Question: when I click on the "edit" tab of one of my forum nodes, I get a form displayed such as this:

When I select any option in the "Forums"-drop-down-menu (and thus choose a forum container) and click on "Submit", the forum node gets moved to the chosen forum container.
Now, what I need to do is to trigger all this programmatically from somewhere in my code. I have to move a lot of forum nodes to a lot of different forum containers, that's why I need to do this that way.
What I was thinking about how this could be done is this:
1. Load the form data of the "forum_node_form" so that the data of a specific forum node is included (the forum node I'd like to move to another forum container).
2. Change the parameter $form_state['values']['forum_tid'] to the tid of the forum container I'd like to move the forum node to.
3. Save the form data by using drupal_form_submit().
However, this proves to be harder than I expected. Can someone point out for me what's the right way to do this?
So far, I've logged the content of $form_state['values'] during a manual test using var_export($form_state['values'], true). I've then changed $form_state['values']['forum_tid'] to the tid of the forum container I'd like to move the forum to and then submitted the data using drupal_form_submit('forum_node_form', $form_state);
That led to the error message:
> Warning: call_user_func_array() expects parameter 1 to be a valid callback, function 'node_form' not found or invalid function name in drupal_retrieve_form() (line 795 of /"PATH"/includes/form.inc).
I've found some advice to use form_load_include() and therefore added this line:
'form_load_include($form_state, 'inc', 'node', 'node.pages');'
...which leads to some new errors:
> - -
Argument 3 of node_form() is the node object $node and I don't know how to solve this problem and I actually feel that this is not the right way to solve the whole issue.
Any help is greatly appreciated.
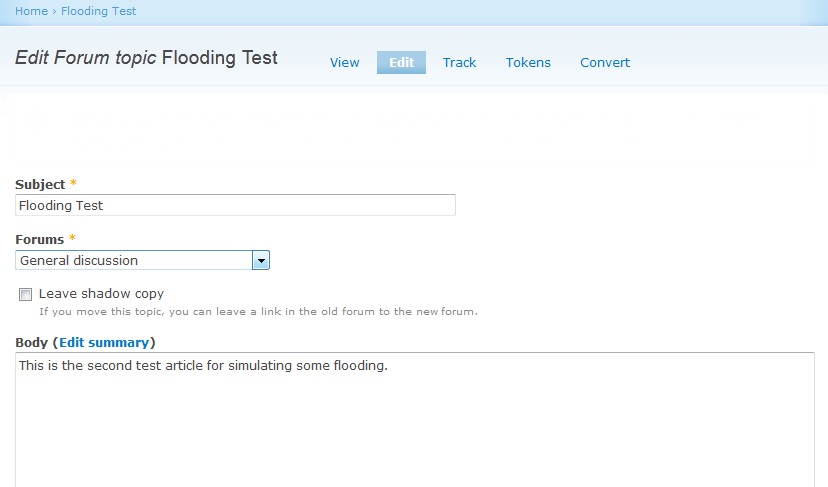
Answer: Instead of going through the pain of loading the node form, you can just load the node object (using <URL> to update it.
Example:
'''
<?php
function mymodule_updatemynode($nid,$new_forum_tid){
if ($node = node_load($nid)){
// not exactly sure what the forum tid field is called
// just an example
$node->field_forum_tid['und'][0]['#value'] = $new_forum_tid;
node_save($node);
}
}
'''